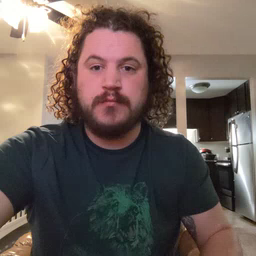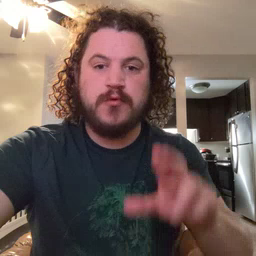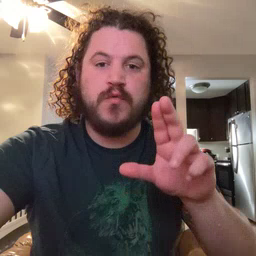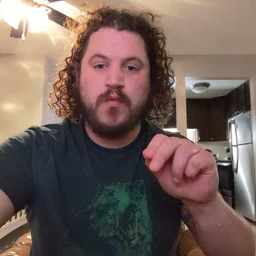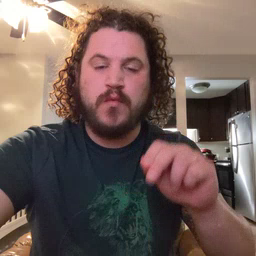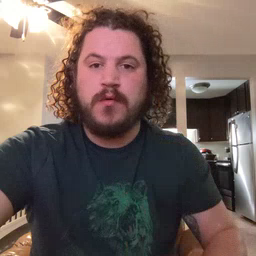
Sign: no